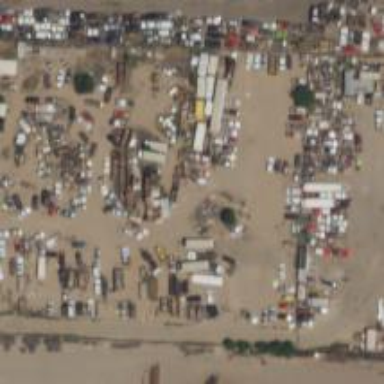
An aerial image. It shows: Industrial area designated as scrap yard.